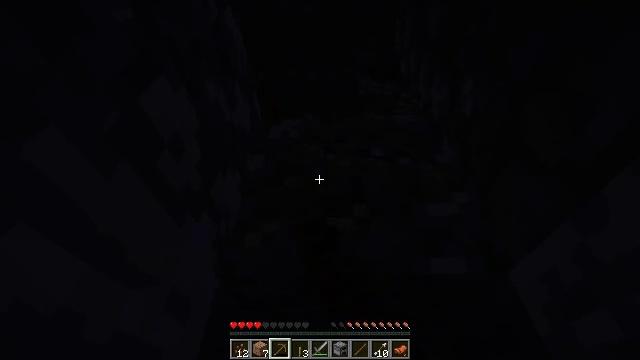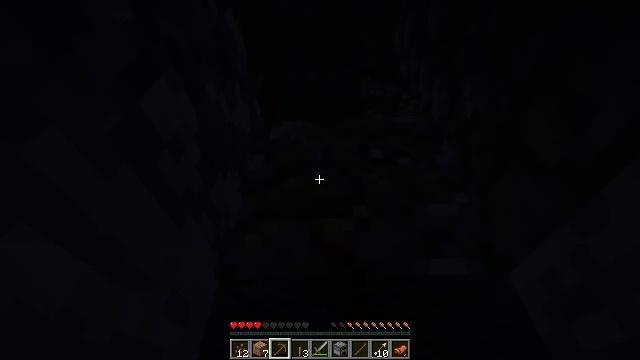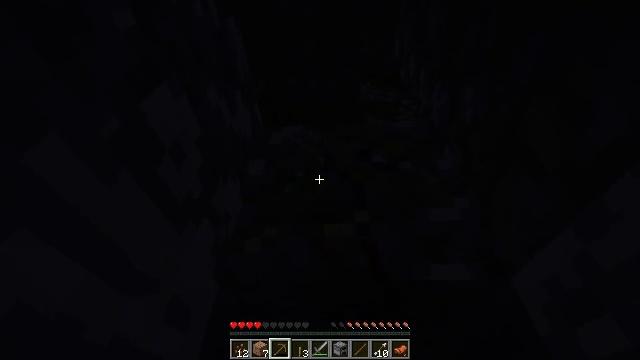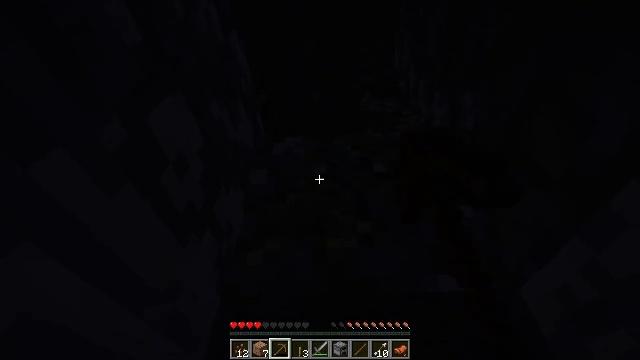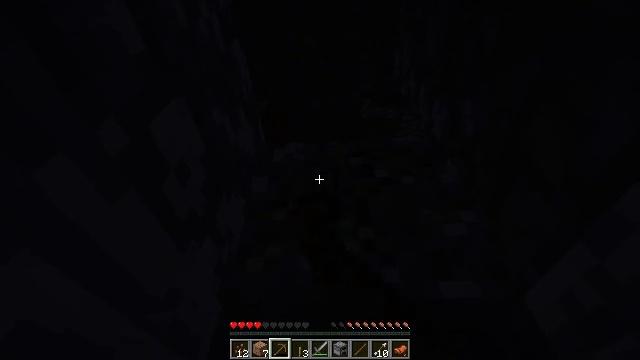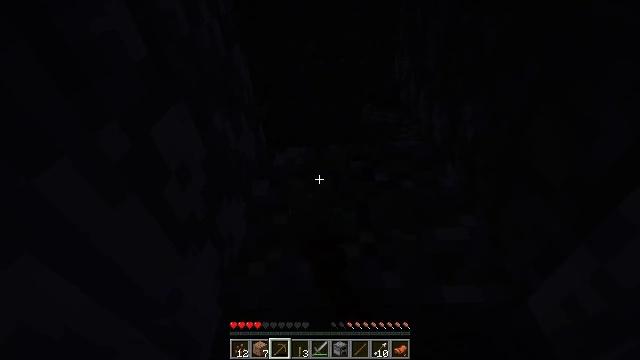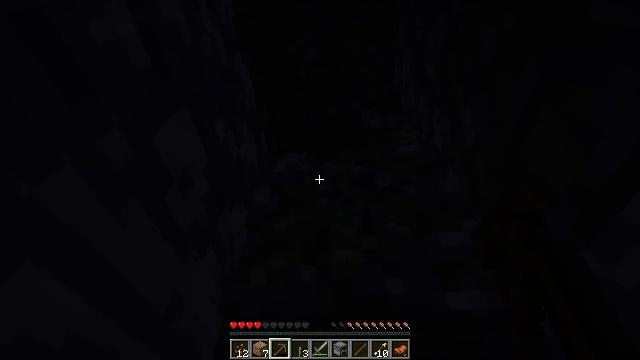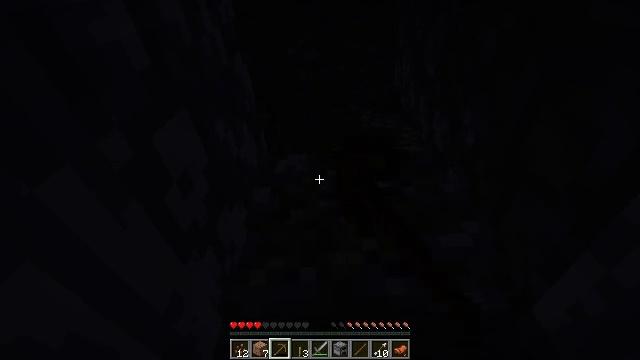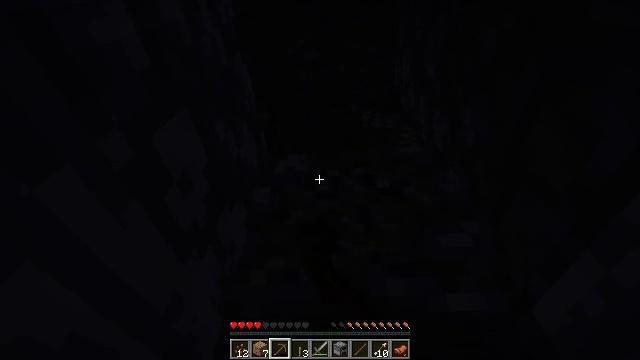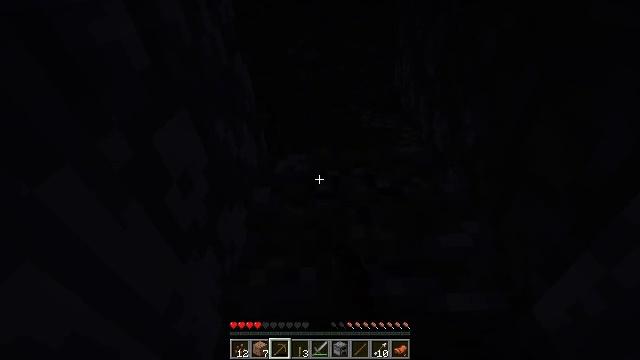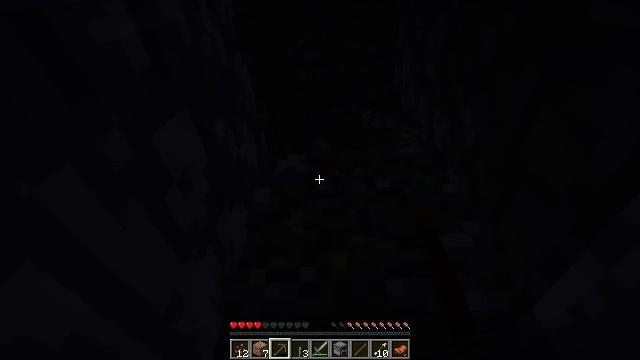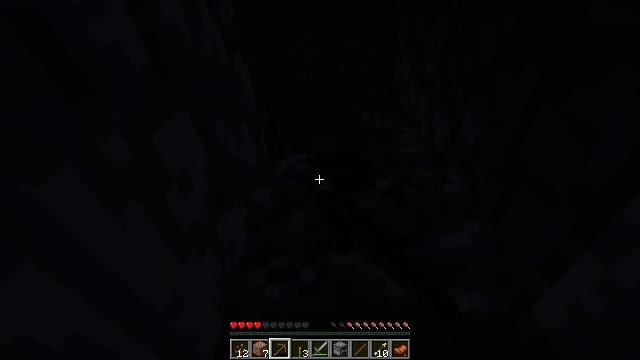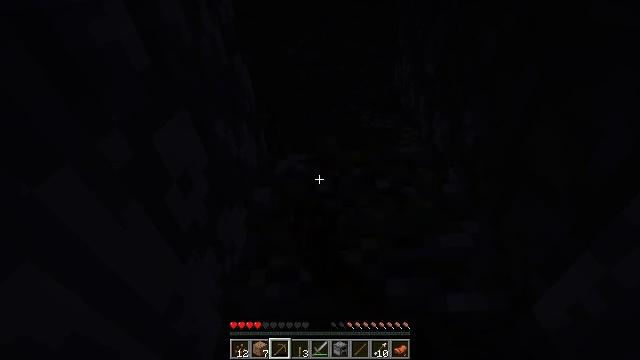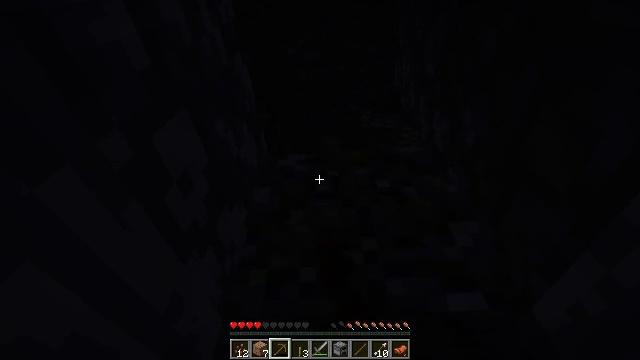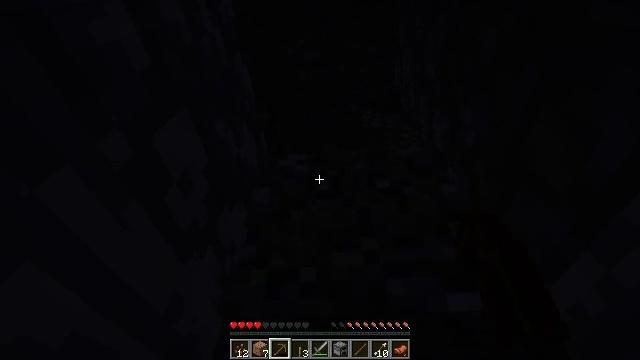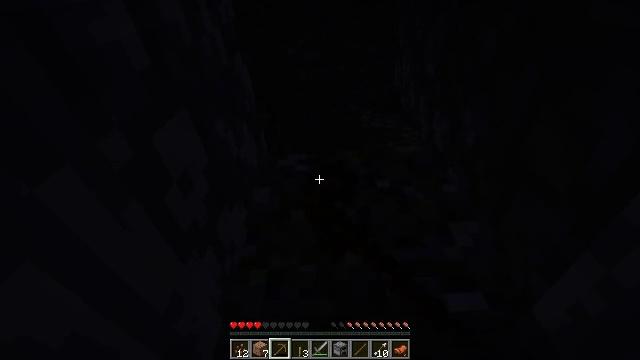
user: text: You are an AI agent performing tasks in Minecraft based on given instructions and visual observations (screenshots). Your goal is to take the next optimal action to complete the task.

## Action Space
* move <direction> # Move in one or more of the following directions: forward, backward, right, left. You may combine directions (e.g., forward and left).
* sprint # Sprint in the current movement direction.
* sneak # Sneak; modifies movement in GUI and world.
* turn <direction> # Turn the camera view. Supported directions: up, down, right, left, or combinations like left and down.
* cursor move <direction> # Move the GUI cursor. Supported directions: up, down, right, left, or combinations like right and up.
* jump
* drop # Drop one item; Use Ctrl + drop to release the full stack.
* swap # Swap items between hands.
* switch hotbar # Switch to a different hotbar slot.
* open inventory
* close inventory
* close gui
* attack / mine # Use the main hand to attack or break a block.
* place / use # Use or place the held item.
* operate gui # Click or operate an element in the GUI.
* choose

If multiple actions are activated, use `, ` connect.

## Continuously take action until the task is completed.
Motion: motion action
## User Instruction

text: Gather mossy cobblestone from a dungeon or ruin.
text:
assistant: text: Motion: attack / mine
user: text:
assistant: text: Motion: turn up, attack / mine
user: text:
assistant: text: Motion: turn up, attack / mine
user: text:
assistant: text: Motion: turn up, attack / mine
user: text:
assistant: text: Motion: attack / mine
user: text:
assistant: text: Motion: turn up, attack / mine
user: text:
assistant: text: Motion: attack / mine
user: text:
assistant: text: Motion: attack / mine
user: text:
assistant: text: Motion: attack / mine
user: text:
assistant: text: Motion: attack / mine
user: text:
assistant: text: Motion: attack / mine
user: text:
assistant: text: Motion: attack / mine
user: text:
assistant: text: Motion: attack / mine
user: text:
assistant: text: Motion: attack / mine
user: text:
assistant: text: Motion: attack / mine
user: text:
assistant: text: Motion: attack / mine
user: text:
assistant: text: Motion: attack / mine
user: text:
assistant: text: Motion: attack / mine
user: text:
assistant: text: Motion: attack / mine
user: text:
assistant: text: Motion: attack / mine
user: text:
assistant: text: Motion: attack / mine
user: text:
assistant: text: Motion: attack / mine
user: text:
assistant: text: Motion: turn right and down, attack / mine
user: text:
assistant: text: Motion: turn down, attack / mine
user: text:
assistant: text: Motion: turn down, attack / mine
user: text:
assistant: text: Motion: turn down, attack / mine
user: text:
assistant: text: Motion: turn right and down, attack / mine
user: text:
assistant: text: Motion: move forward, turn right and down
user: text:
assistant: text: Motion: move forward, turn down
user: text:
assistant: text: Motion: move forward, jump